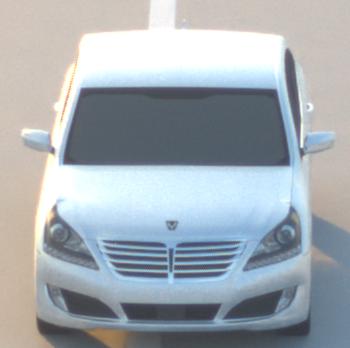
Make: Hyundai
Model: Equus
Detailed model: Gen. 2 VI
Model produced from: 2009
Model produced until: 2016
Doors: 4
Color: white
Road condition: dry road
Daytime: sunrise or sunset
Contrast: medium contrast